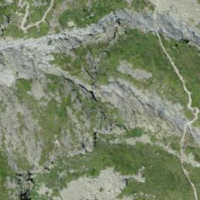
EUNIS habitat code: 26
Species observed at this site:
Vaccinium vitis-idaea